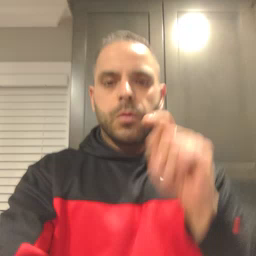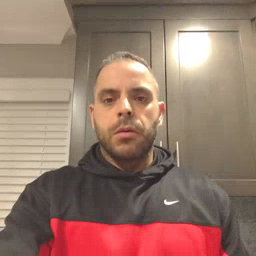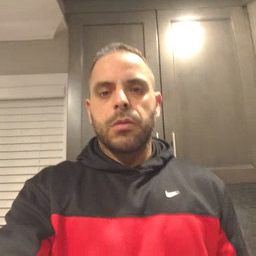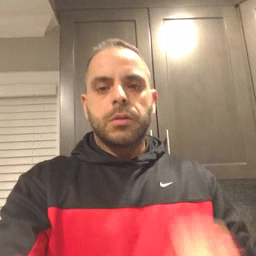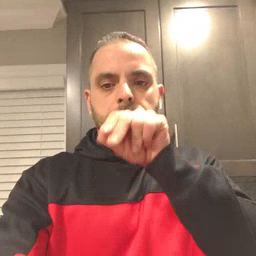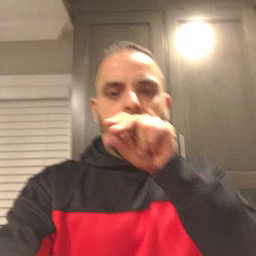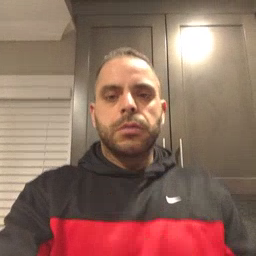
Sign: duck